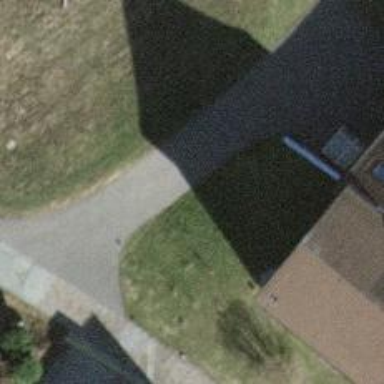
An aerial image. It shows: Driveway leading to service road.